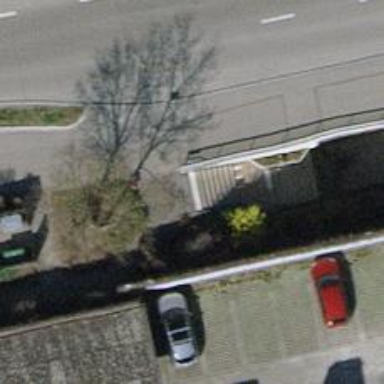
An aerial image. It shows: Concrete steps.